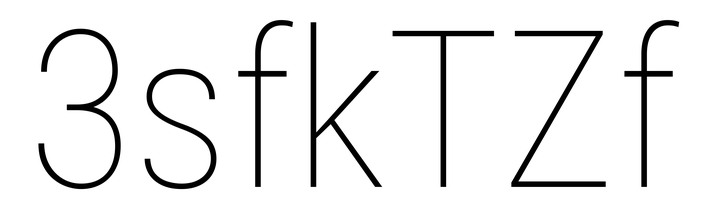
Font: Roboto_Condensed_Thin